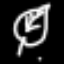
Label: leaf